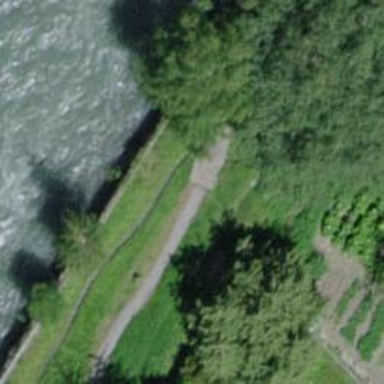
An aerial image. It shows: Footway bridge.